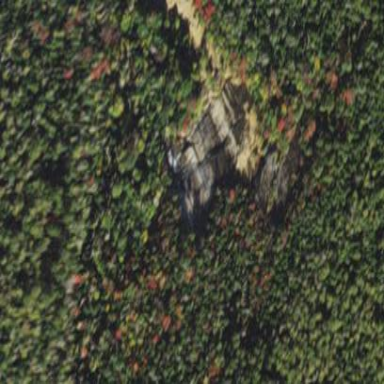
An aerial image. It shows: Landscape dominated by bare rock.